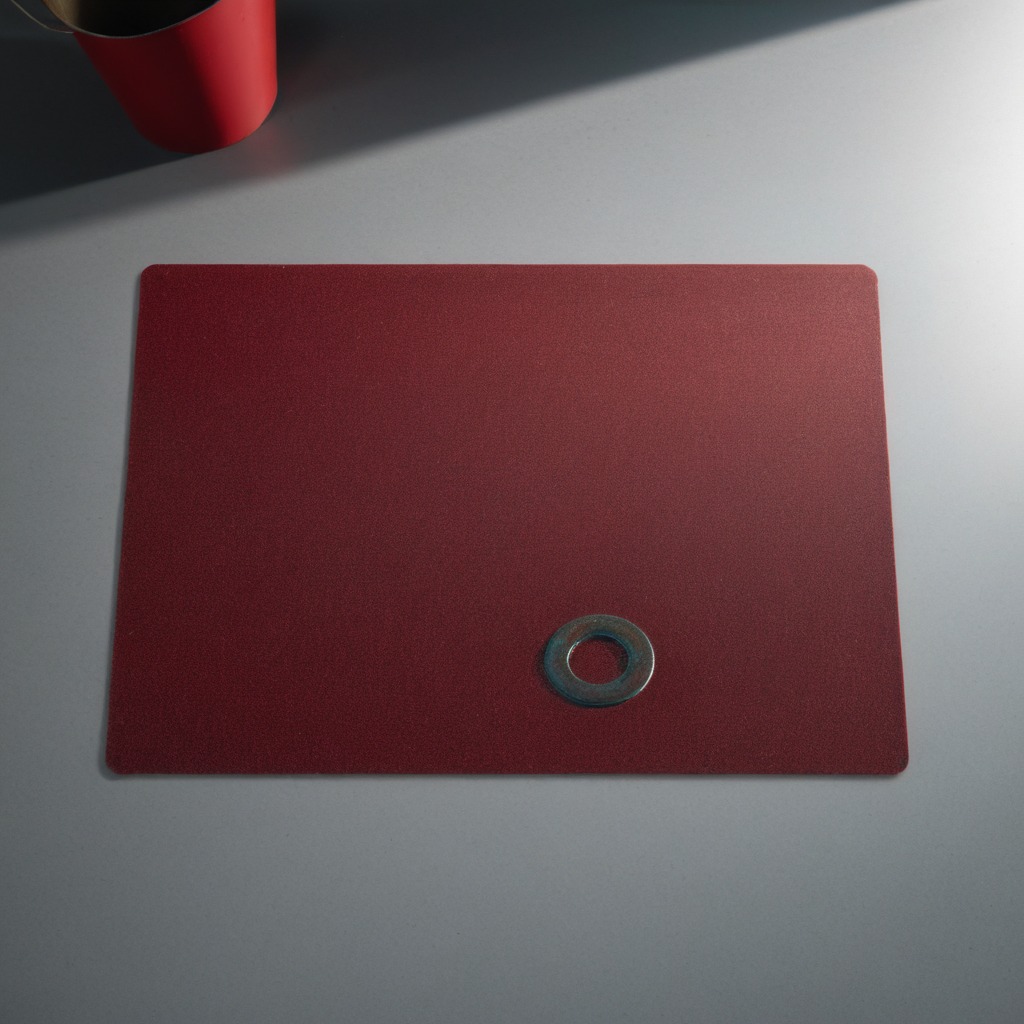
A flat metal washer lies on the tabletop.